Field crop: maize
Growth stage: 2
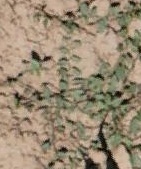
Species: convolvulus